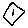
Label: hexagon